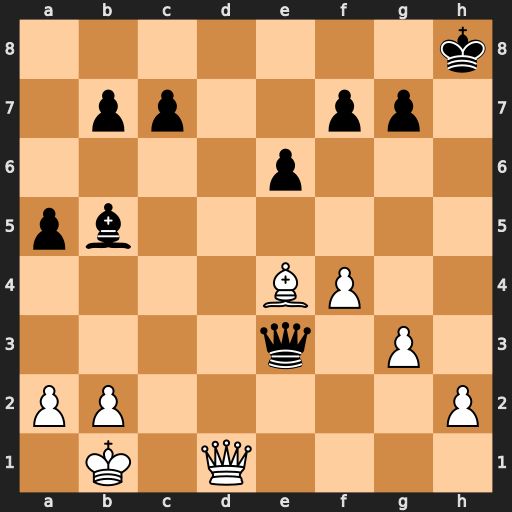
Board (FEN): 7k/1pp2pp1/4p3/pb6/4BP2/4q1P1/PP5P/1K1Q4
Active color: w
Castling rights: -
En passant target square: -
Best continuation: Qd8+ Be8 Qxe8#